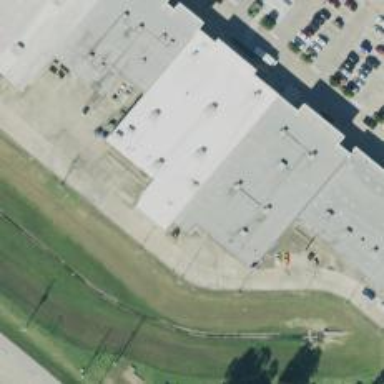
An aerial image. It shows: Veterinary facility.